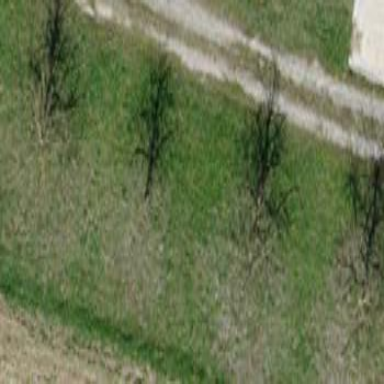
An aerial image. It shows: Orchard.